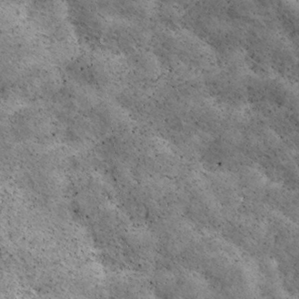
Label: non_frost